Question: I have a customized WPF Drop Down box. Every thing is working as expected but when the combobox has focus there is a dotted border around the combobox item. How can I get rid of this border?.

I have tried to override the "FocusVisualStyle"
'''
<Style TargetType="{x:Type ComboBox}">
....snip
<Setter Property="ItemContainerStyle">
<Setter.Value>
<Style TargetType="{x:Type ComboBoxItem}">
<Setter Property="FocusVisualStyle" Value="{x:Null}"/>
</Style>
</Setter.Value>
</Setter>
</Style>
'''
I'm not sure where this border come from and how to get rid of it.
Thank you for your ideas and hints
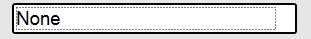
Answer: As Meleak pointed you need to set it on the 'ComboBox'. If you want still to use a style you can do this:
'''
<Window.Resources>
<Style x:Key="cmbStyle" TargetType="{x:Type ComboBox}">
<Setter Property="FocusVisualStyle" Value="{x:Null}"/>
</Style>
</Window.Resources>
<Grid>
<ComboBox Style="{StaticResource cmbStyle}">
<ComboBoxItem FocusVisualStyle="{x:Null}">33</ComboBoxItem>
<ComboBoxItem>34</ComboBoxItem>
<ComboBoxItem>334</ComboBoxItem>
</ComboBox>
</Grid>'
'''